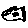
Label: fish